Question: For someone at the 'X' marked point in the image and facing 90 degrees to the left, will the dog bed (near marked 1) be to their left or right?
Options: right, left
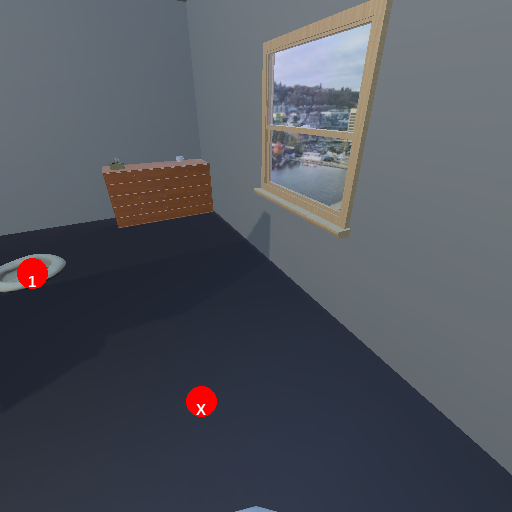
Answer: right